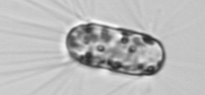
Label: Corethron_hystrix